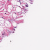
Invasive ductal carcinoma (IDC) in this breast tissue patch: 0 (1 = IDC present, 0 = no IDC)